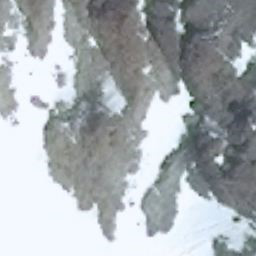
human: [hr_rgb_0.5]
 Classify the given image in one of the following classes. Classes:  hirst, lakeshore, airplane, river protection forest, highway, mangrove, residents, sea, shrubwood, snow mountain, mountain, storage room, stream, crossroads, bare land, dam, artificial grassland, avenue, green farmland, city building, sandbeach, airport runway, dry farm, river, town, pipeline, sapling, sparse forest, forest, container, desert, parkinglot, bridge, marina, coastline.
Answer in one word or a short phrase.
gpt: snow mountain